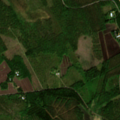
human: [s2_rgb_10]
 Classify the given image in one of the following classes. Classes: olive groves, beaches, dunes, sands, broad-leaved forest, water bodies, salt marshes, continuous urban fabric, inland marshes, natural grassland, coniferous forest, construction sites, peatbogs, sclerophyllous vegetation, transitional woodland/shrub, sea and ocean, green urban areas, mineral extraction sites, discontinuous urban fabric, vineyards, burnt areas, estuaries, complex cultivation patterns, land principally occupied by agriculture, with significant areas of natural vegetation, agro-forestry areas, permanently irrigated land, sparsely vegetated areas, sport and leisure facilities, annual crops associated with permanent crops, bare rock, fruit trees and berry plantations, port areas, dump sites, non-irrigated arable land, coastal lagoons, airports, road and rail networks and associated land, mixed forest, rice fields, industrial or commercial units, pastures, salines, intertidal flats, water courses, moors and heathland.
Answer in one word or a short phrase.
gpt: land principally occupied by agriculture, with significant areas of natural vegetation, coniferous forest, mixed forest, transitional woodland/shrub